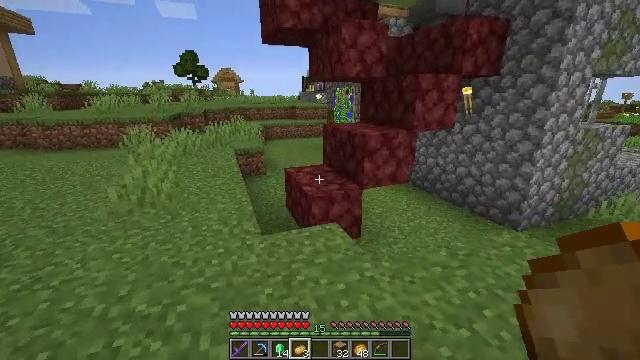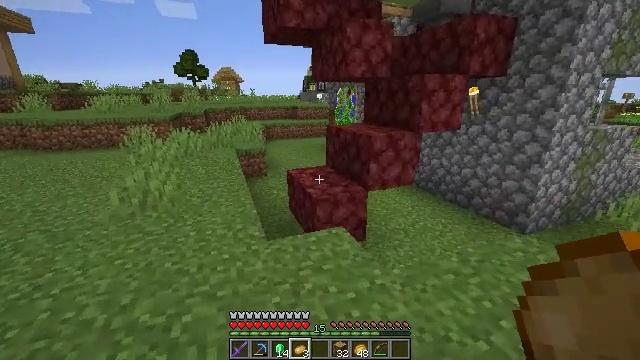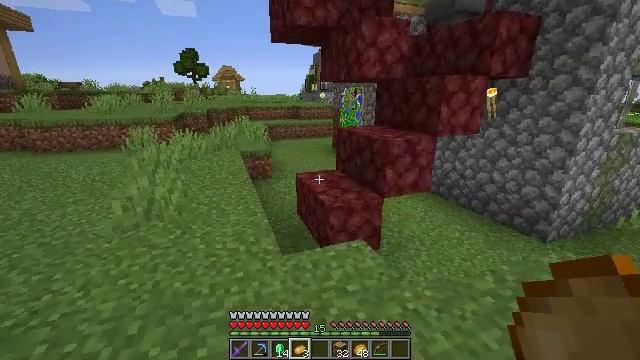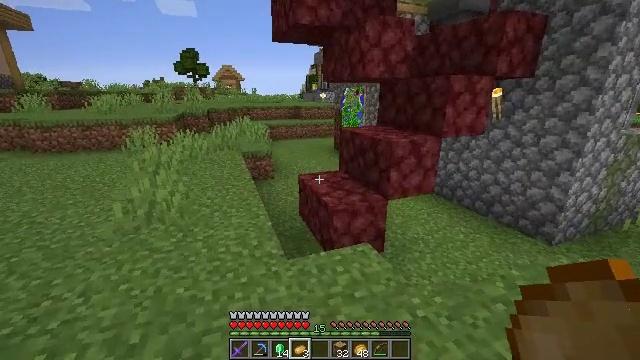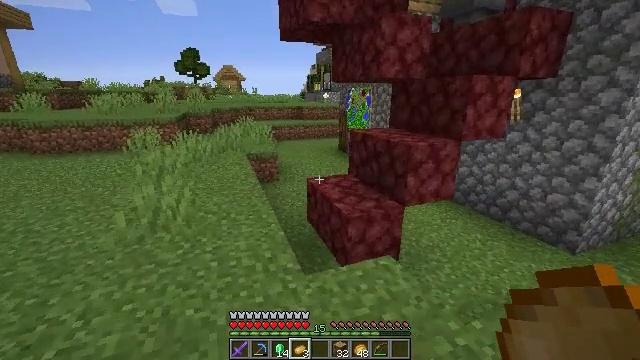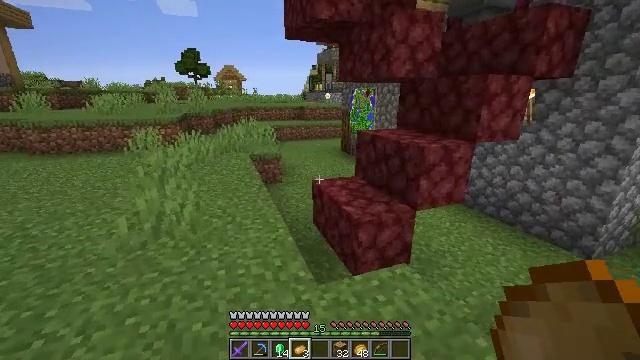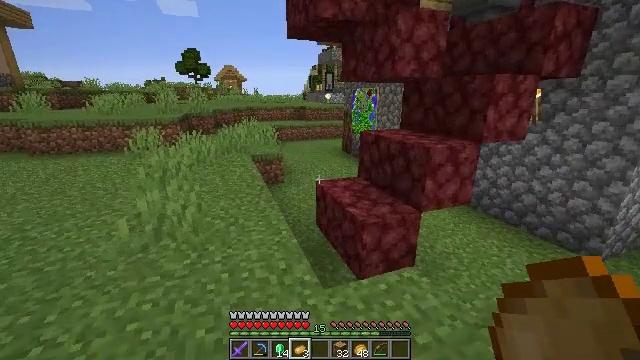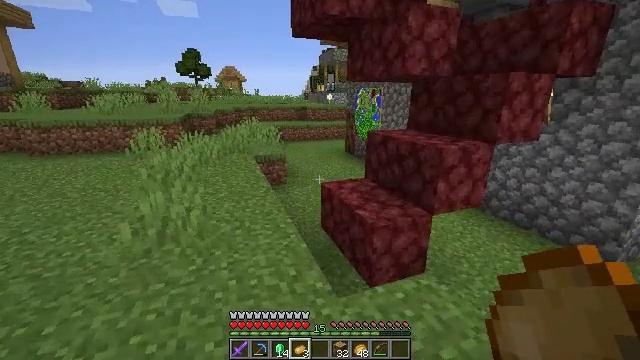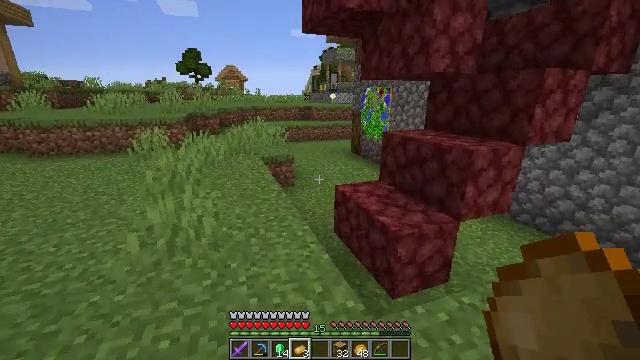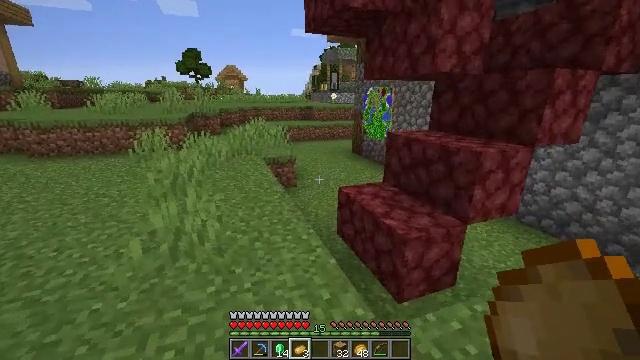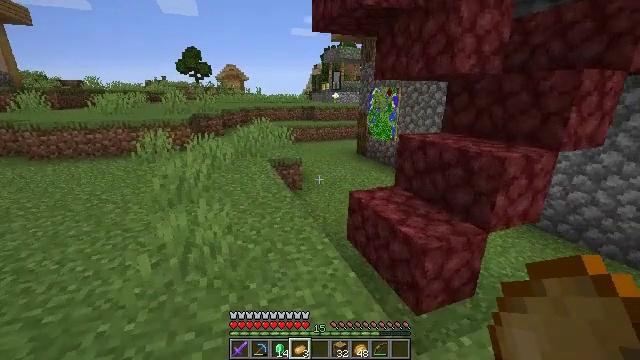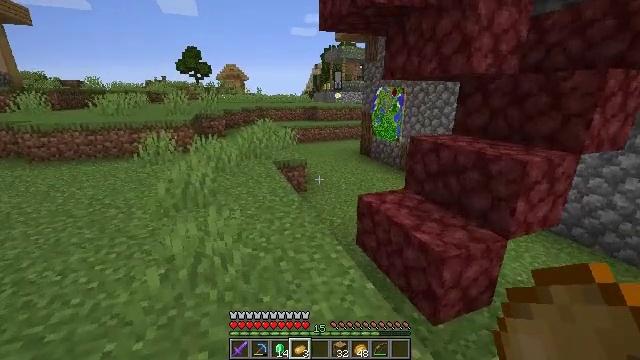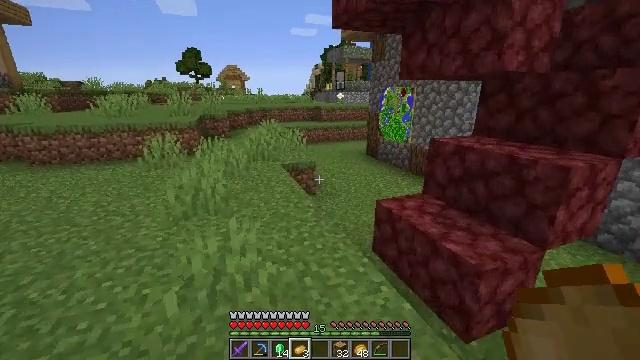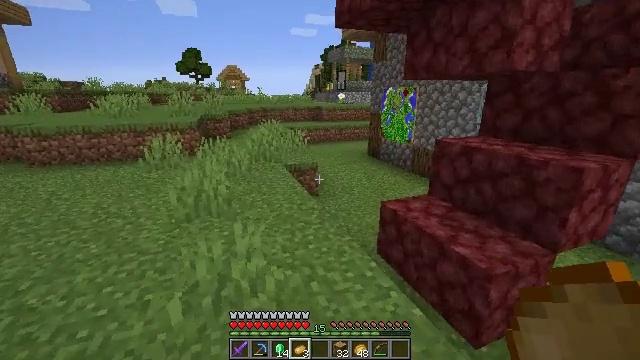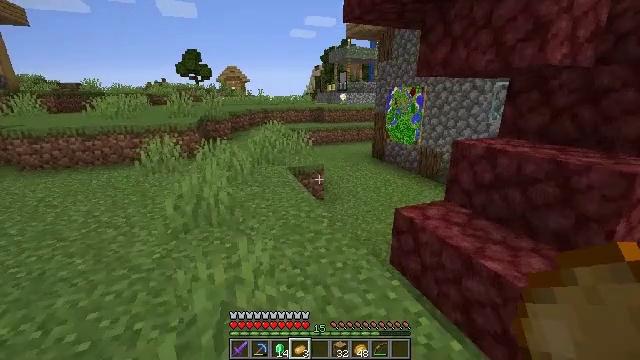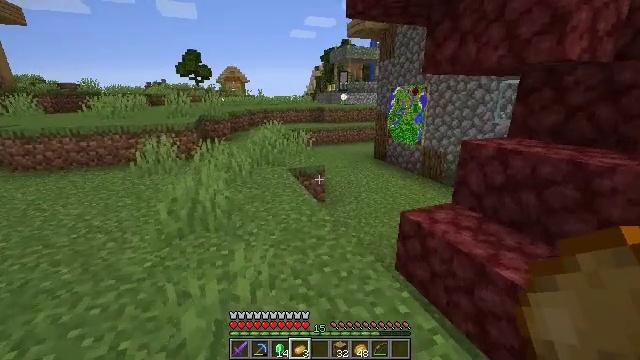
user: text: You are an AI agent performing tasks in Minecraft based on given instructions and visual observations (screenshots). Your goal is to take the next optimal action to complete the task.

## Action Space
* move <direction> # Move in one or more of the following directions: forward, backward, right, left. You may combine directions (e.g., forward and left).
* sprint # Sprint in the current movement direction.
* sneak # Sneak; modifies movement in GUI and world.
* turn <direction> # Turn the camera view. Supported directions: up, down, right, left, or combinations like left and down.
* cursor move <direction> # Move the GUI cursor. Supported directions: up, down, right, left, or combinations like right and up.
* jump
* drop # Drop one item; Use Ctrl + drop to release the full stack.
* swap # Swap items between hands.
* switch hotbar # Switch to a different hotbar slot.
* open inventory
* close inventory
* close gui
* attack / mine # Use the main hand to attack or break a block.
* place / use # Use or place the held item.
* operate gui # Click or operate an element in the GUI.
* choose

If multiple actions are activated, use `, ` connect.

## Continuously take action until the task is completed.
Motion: motion action
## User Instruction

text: Gather materials such as cobblestone.
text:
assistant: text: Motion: move forward and move left
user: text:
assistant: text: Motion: move forward and move left
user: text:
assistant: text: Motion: move forward and move left
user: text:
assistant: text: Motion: move forward and move left
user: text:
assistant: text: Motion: move forward and move left
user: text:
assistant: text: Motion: move forward and move left
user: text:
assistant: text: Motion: move forward and move left
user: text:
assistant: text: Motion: move forward and move left
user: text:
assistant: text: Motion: move forward and move left
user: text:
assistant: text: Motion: move forward and move left
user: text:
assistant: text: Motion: move forward and move left
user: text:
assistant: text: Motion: move forward and move left
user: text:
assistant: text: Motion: move forward
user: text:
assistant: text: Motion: move forward
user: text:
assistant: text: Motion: move forward
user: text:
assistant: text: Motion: move forward
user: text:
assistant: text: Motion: move forward
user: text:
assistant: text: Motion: move forward
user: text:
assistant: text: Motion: move forward
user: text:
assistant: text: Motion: move forward
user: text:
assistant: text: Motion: move forward
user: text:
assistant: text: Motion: move forward
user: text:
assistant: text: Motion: move forward
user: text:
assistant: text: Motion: move forward
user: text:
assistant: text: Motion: move forward
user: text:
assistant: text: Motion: move forward
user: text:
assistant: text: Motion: move forward
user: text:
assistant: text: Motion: move forward
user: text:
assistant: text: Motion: move forward
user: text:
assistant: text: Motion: move forward, turn right